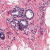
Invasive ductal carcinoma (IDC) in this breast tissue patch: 0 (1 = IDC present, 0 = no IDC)